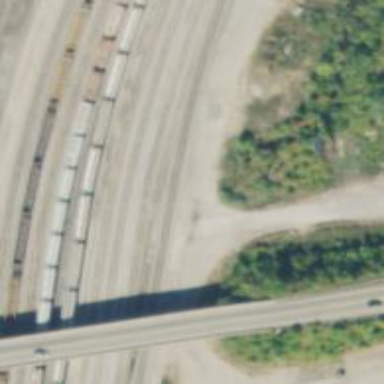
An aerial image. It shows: Railway yard used for servicing trains.